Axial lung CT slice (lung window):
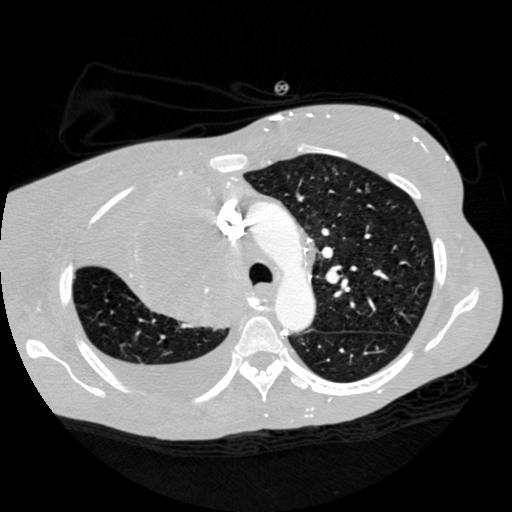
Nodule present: no